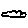
Label: cloud